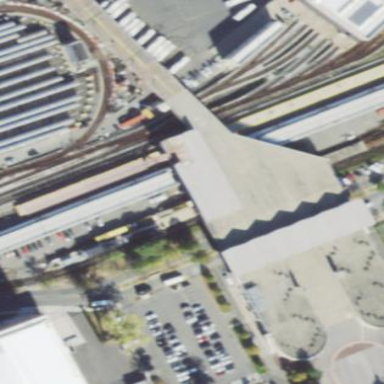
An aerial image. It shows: Platform for public transport and railway services.